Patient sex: M
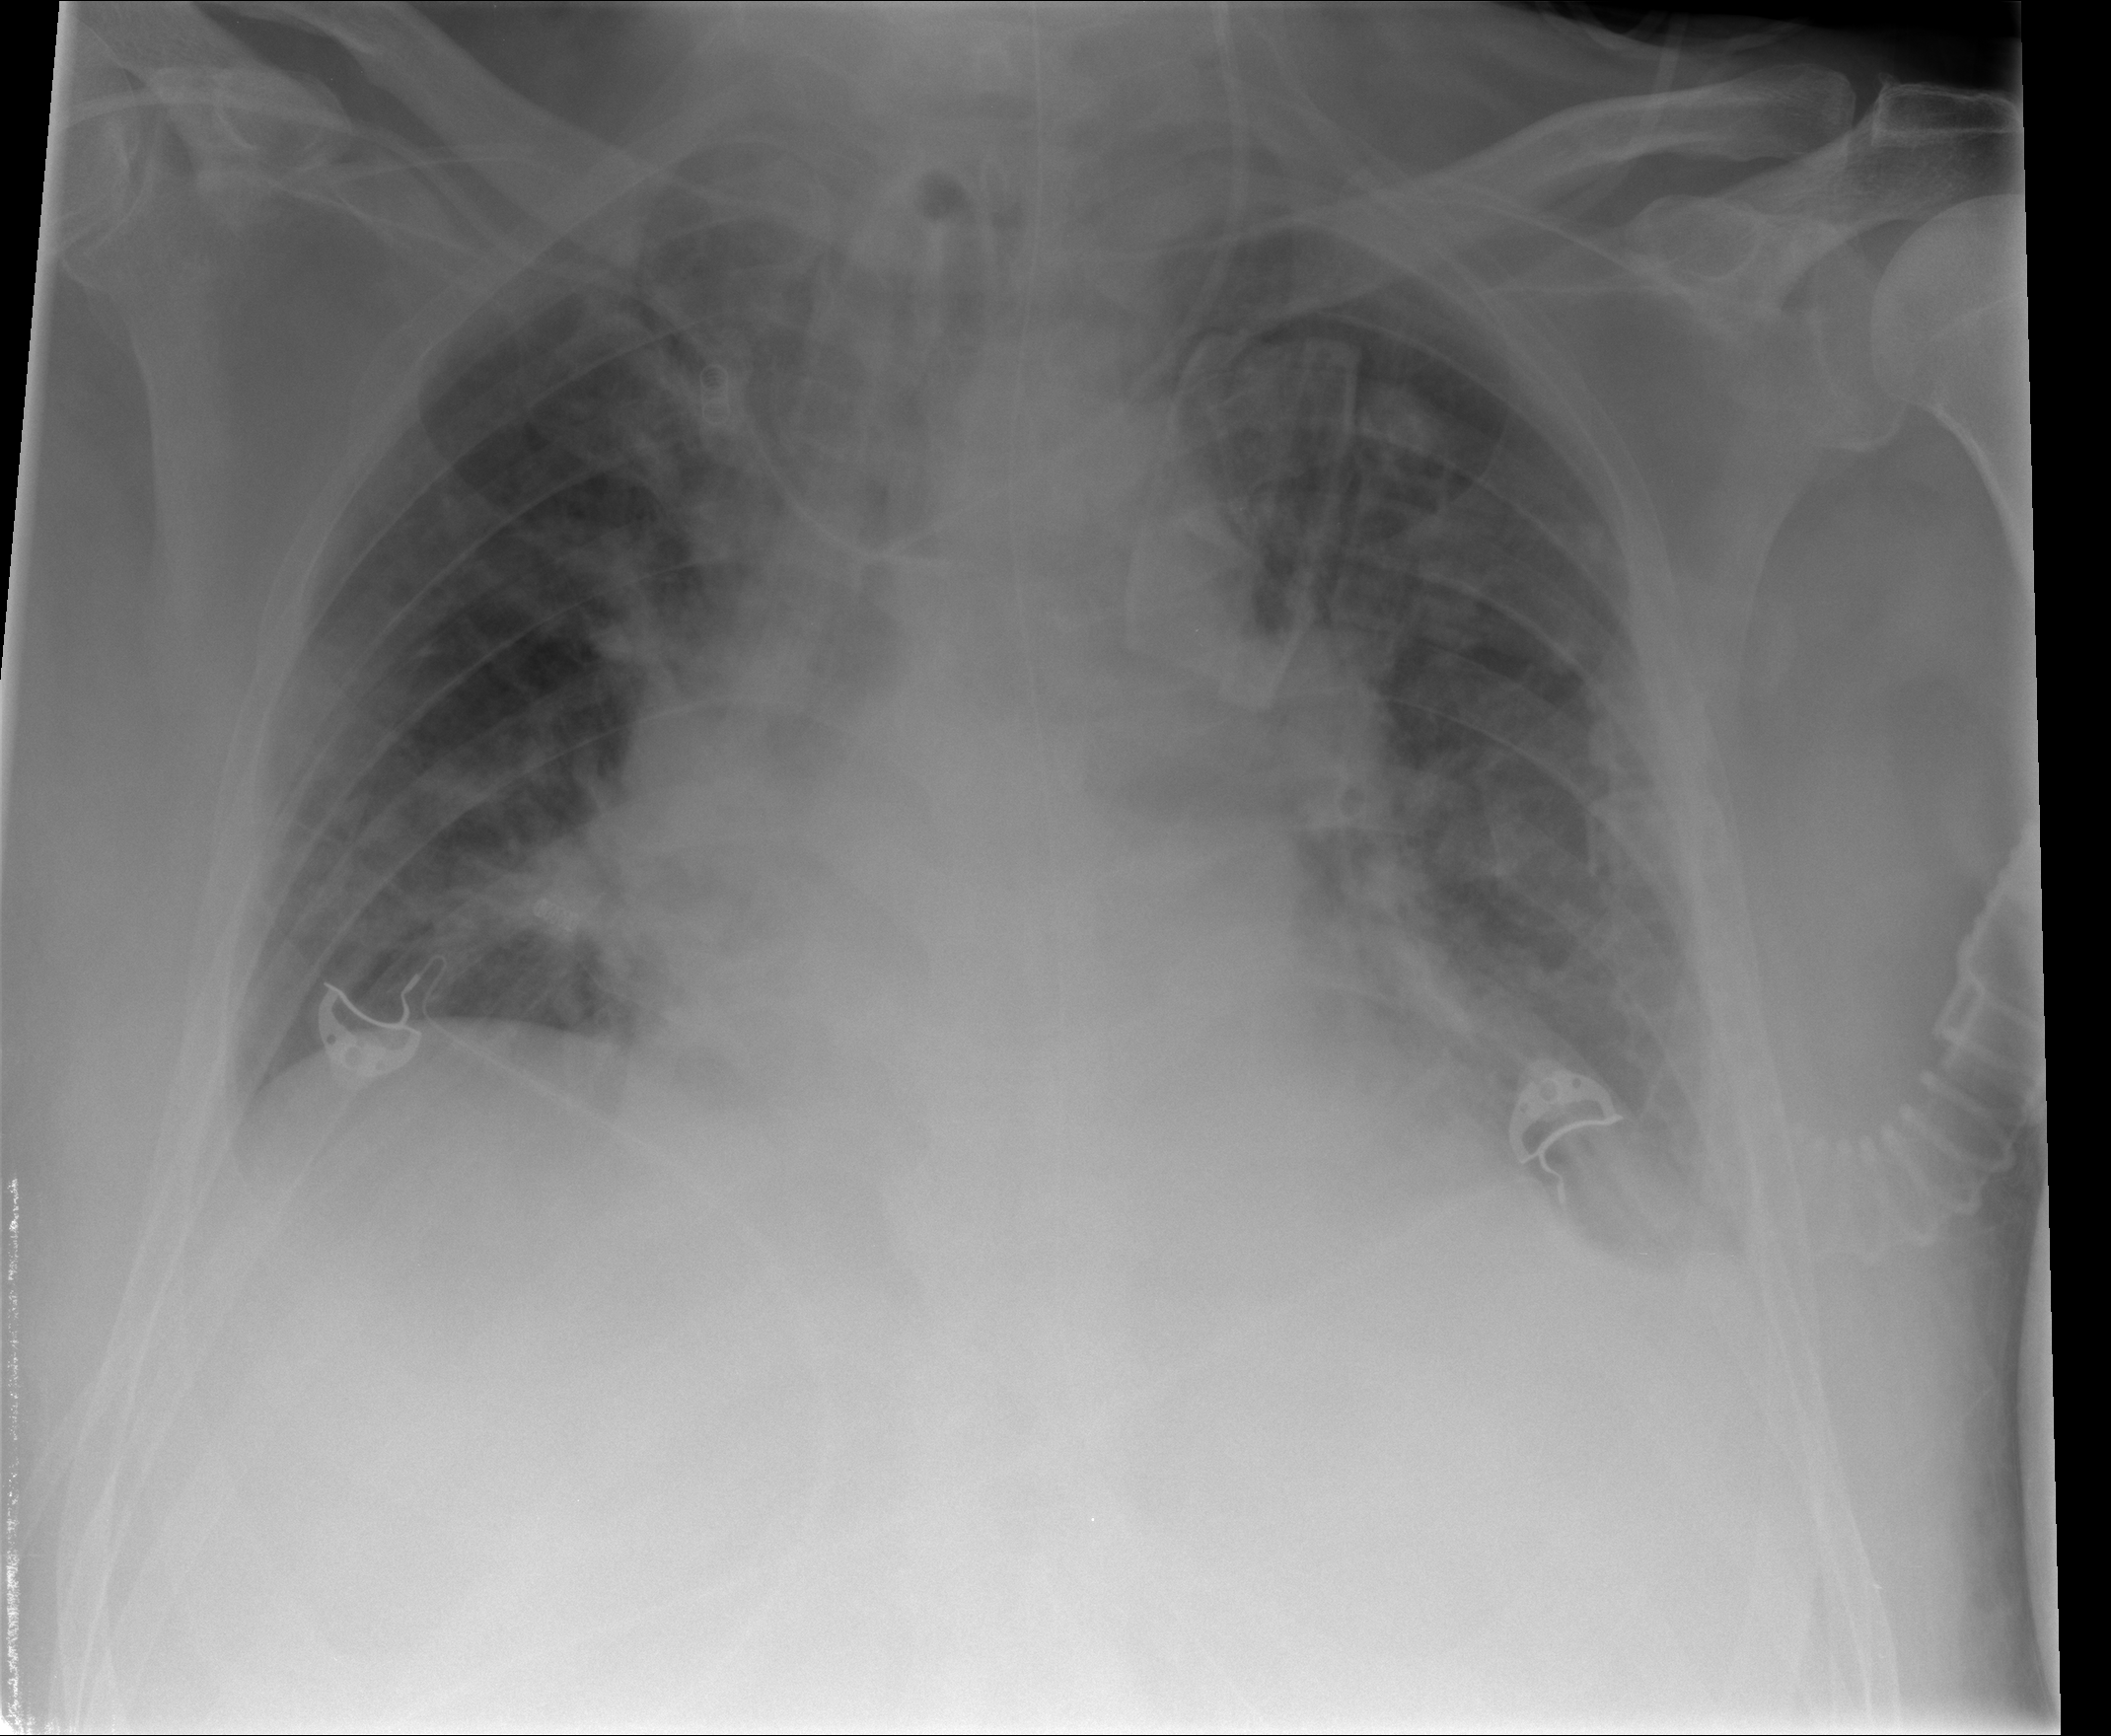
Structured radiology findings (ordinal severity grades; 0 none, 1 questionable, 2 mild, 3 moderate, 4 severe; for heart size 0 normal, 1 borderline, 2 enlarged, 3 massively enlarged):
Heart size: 2
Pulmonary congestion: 3
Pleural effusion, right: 0
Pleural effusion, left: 2
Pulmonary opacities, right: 2
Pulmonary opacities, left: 2
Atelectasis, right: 2
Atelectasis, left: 2